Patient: sex M, age 31
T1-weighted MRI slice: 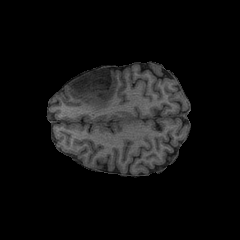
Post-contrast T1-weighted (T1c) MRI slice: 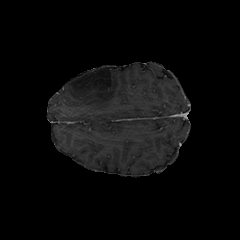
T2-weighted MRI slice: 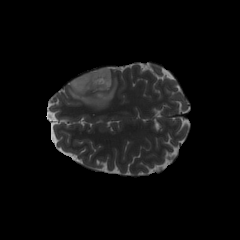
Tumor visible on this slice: yes
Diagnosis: Astrocytoma, IDH-mutant
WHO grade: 2